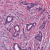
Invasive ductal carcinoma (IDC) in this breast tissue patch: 1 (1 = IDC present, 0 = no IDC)